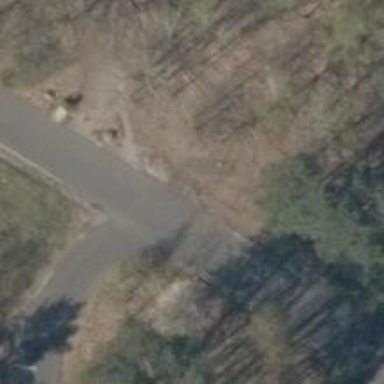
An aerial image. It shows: Unclassified road with asphalt surface.